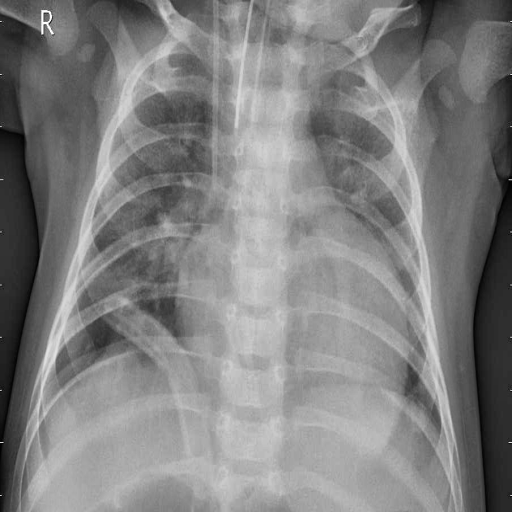
Finding: PNEUMONIA